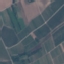
Label: PermanentCrop